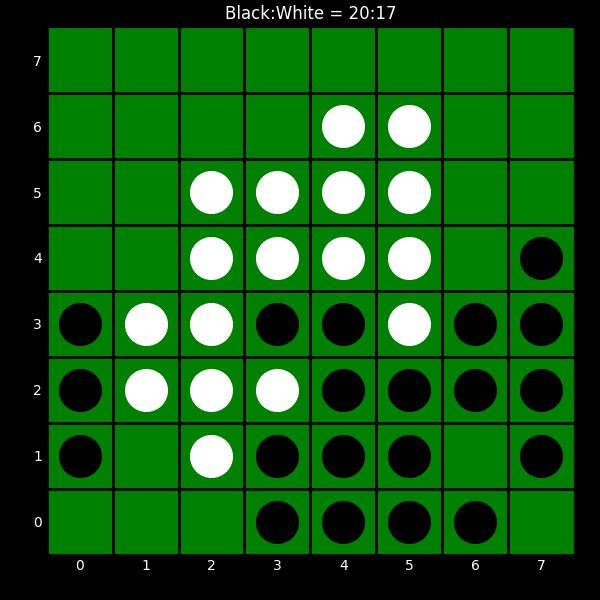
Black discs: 20
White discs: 17